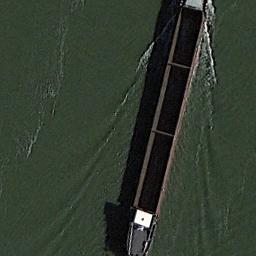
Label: ship